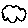
Label: cloud